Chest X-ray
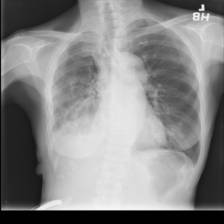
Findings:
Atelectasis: negative
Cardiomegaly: negative
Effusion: negative
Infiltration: positive
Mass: negative
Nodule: negative
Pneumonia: negative
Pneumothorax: negative
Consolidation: positive
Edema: negative
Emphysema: negative
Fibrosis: negative
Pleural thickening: negative
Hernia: negative